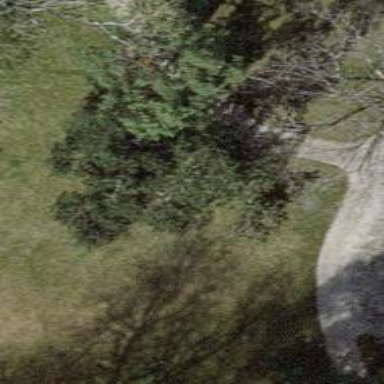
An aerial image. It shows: Evergreen needle-leaved tree.